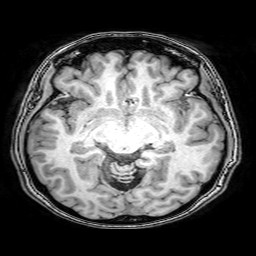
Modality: T1w
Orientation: coronal
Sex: female
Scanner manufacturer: philips
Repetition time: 0.008161 s
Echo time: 0.00374 s